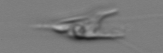
Label: Chrysochromulina_lanceolata